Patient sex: M
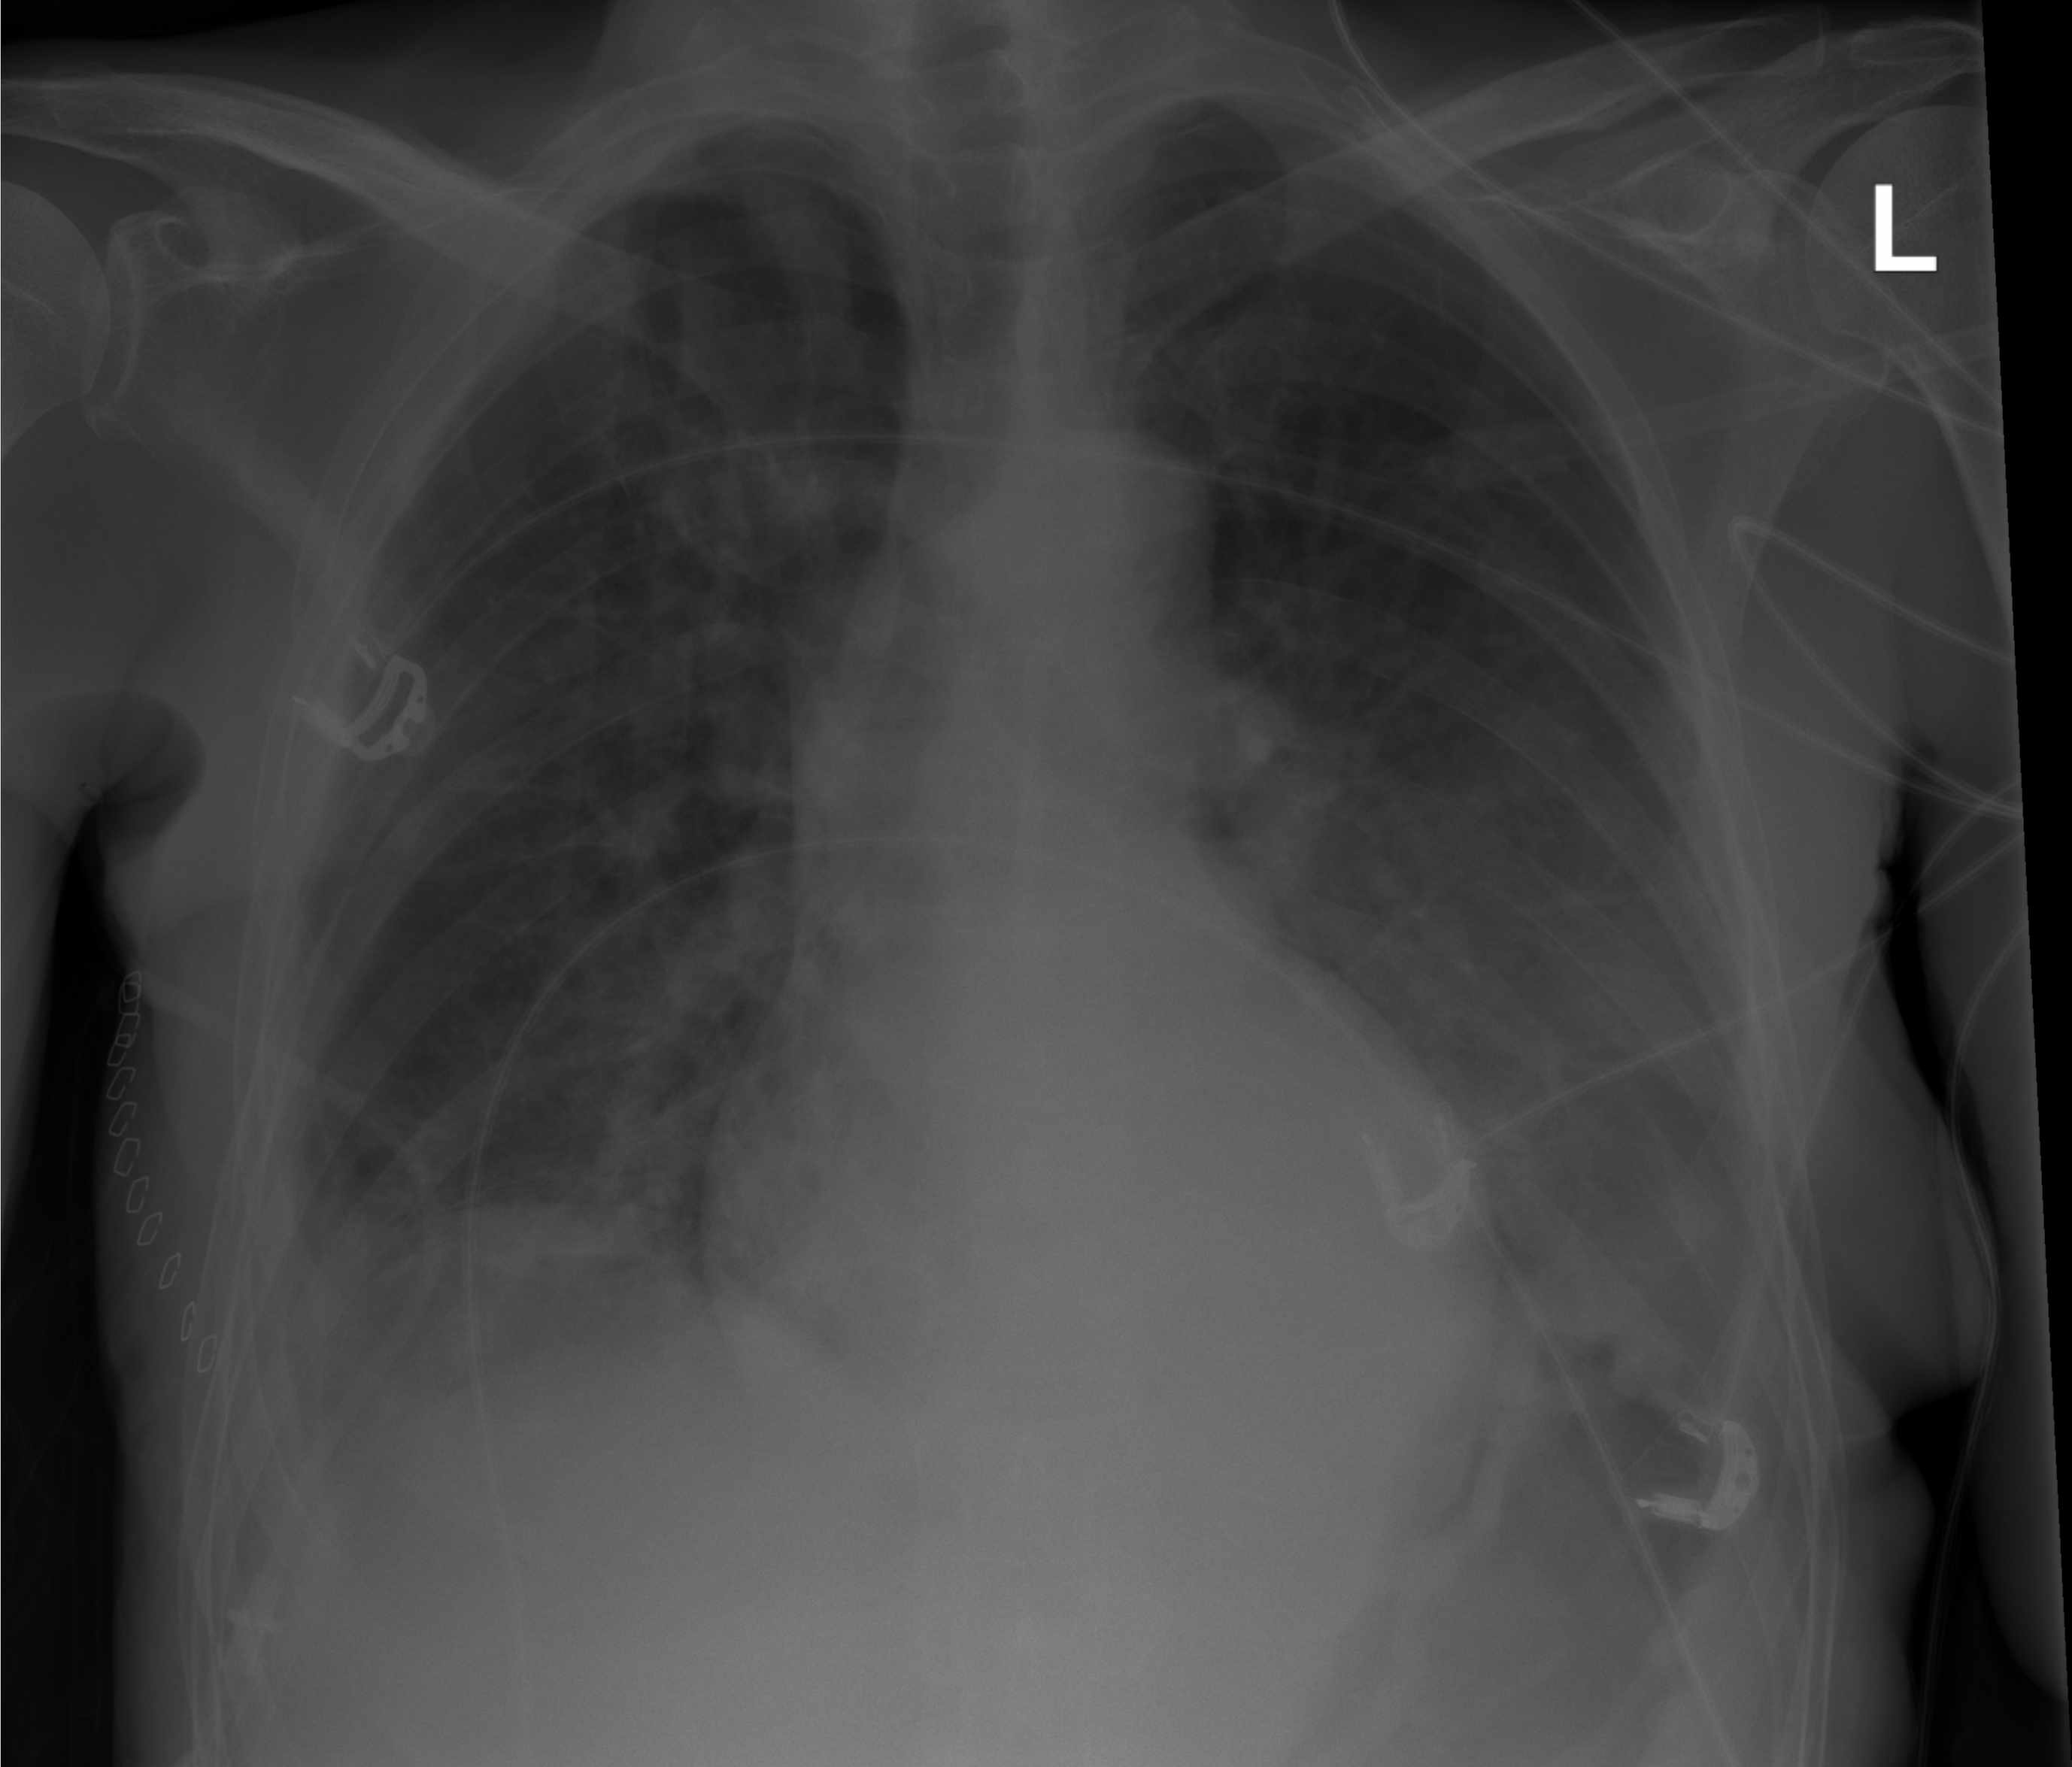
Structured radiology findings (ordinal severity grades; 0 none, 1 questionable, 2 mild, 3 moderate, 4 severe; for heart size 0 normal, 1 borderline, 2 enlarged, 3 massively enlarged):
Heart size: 0
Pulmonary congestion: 2
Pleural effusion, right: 2
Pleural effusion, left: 2
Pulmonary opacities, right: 2
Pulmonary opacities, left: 2
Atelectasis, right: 2
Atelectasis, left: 2